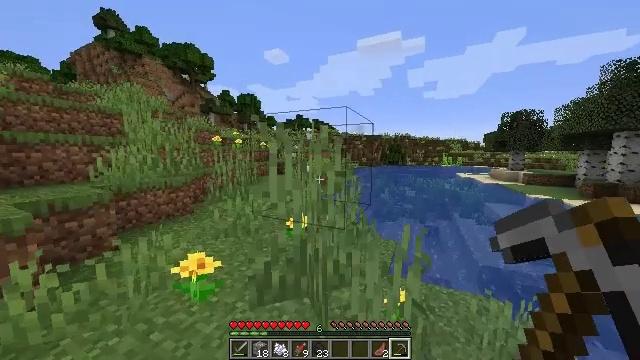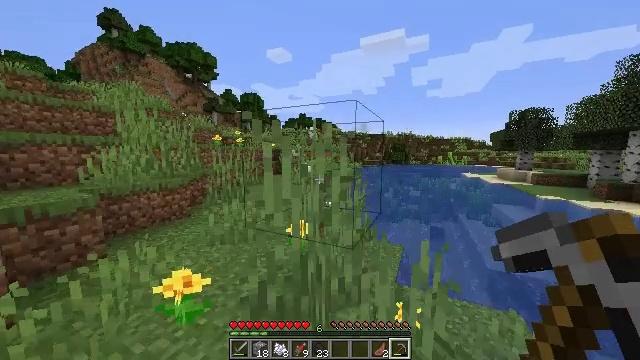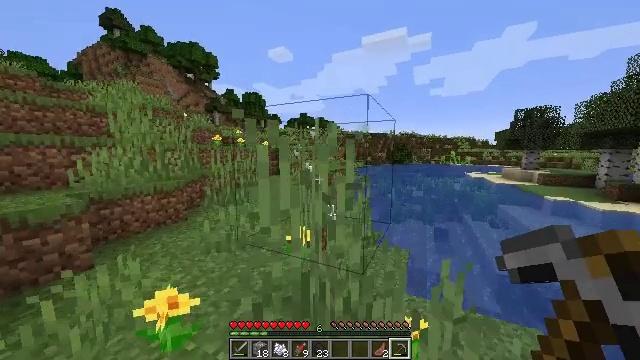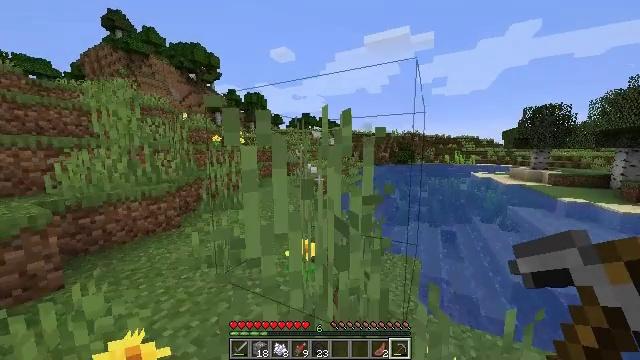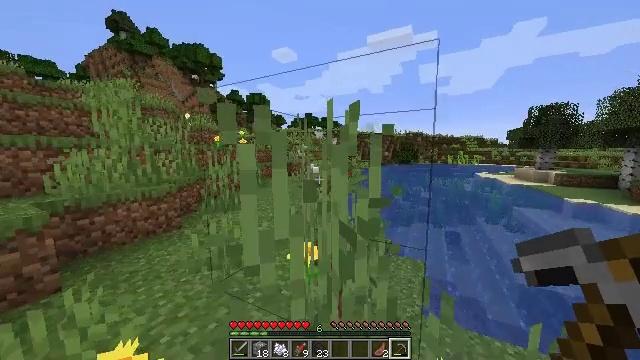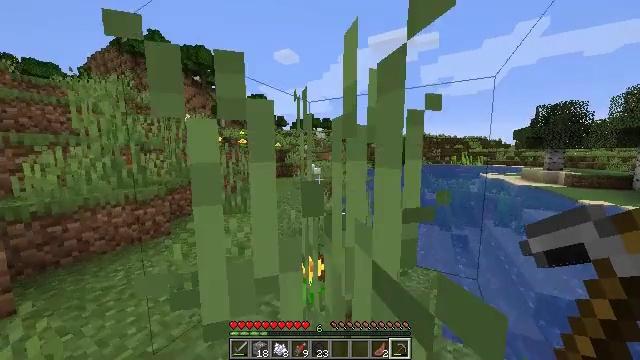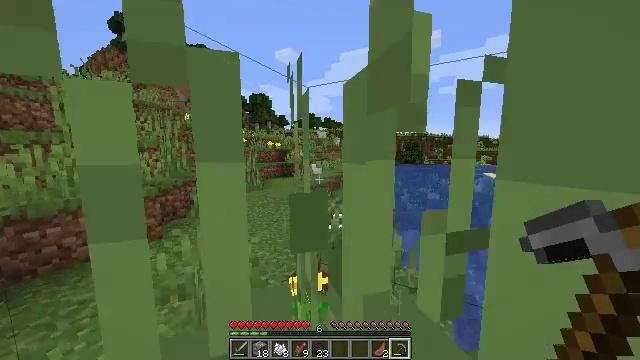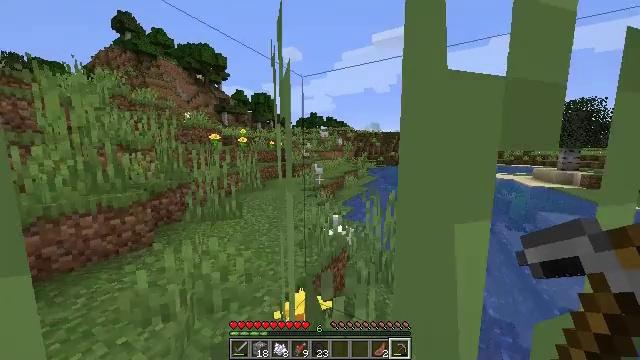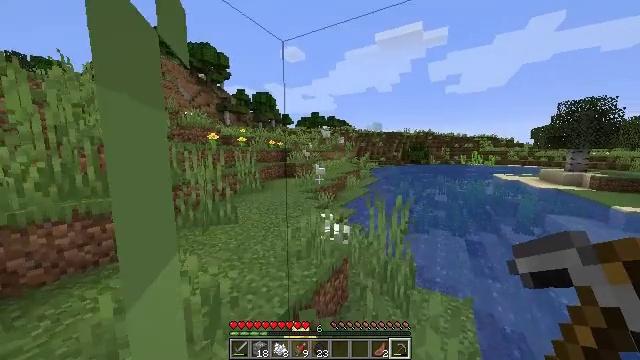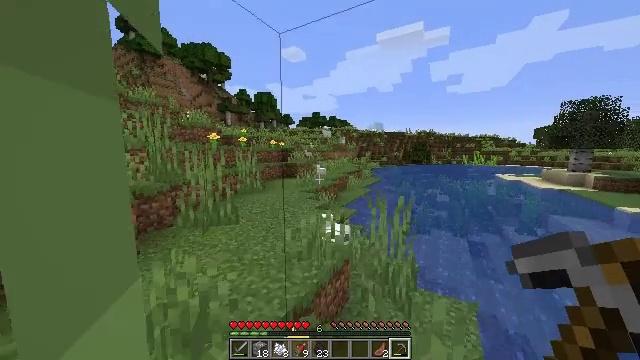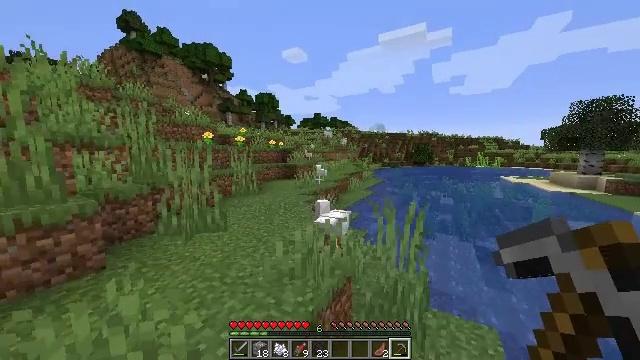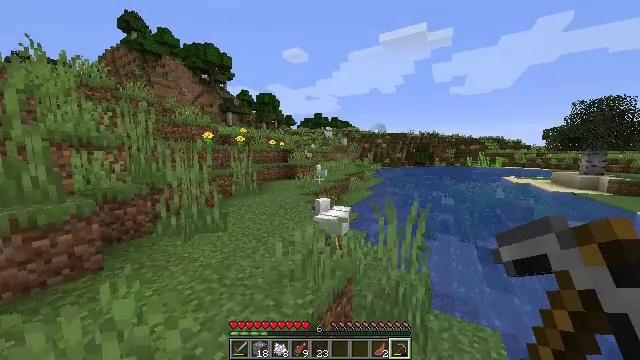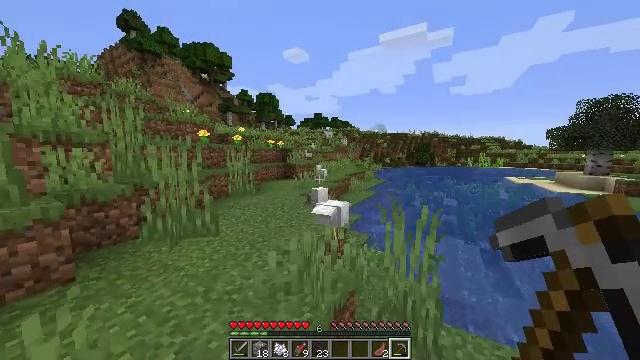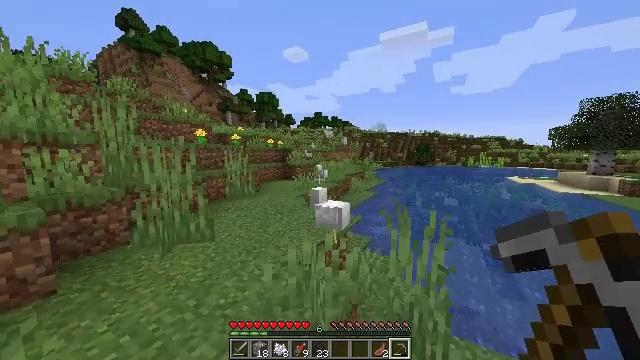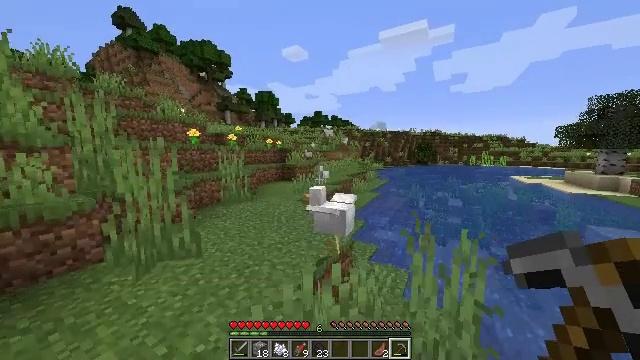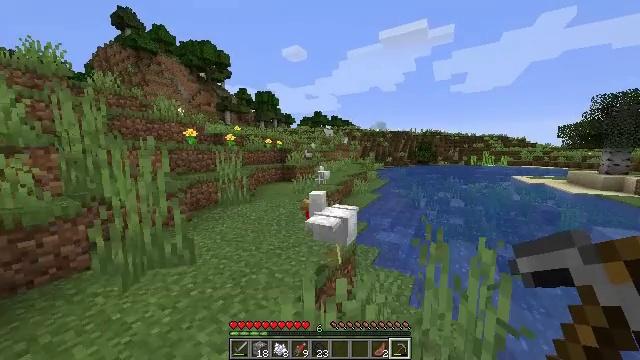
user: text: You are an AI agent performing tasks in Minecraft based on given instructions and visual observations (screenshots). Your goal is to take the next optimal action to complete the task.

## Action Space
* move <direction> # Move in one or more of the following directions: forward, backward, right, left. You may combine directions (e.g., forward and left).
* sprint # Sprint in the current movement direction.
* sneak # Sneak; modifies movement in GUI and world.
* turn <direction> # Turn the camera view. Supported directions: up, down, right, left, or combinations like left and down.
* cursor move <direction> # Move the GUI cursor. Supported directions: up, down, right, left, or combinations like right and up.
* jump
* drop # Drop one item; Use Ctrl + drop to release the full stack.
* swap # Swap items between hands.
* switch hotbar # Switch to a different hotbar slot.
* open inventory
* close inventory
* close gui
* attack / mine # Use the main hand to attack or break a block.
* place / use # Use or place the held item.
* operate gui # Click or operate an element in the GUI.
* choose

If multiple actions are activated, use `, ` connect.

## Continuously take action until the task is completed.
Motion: motion action
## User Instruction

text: Kill aquatic mobs.
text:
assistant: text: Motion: move forward
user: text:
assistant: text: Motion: move forward
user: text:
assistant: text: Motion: move forward
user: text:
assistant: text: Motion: move forward
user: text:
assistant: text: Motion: move forward
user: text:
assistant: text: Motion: move forward
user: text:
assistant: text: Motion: move forward
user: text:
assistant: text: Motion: move forward
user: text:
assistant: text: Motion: move forward
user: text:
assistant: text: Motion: move forward
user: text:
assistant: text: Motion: move forward
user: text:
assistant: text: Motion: move forward
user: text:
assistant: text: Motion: move forward
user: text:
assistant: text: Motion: move forward
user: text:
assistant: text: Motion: move forward
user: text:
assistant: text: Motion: move forward and move left
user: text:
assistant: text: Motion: move forward and move left
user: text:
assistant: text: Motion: move forward and move left
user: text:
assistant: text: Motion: move forward and move left
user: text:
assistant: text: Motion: move forward and move left
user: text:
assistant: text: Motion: move forward and move left
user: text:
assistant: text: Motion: move forward
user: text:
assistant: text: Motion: move forward
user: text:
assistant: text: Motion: move forward
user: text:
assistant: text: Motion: move forward
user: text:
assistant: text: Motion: move forward
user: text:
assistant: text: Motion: move forward
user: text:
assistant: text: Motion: move forward
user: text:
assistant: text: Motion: move forward
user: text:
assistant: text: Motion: move forward